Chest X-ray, AP view. Patient: 60 years old, sex M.
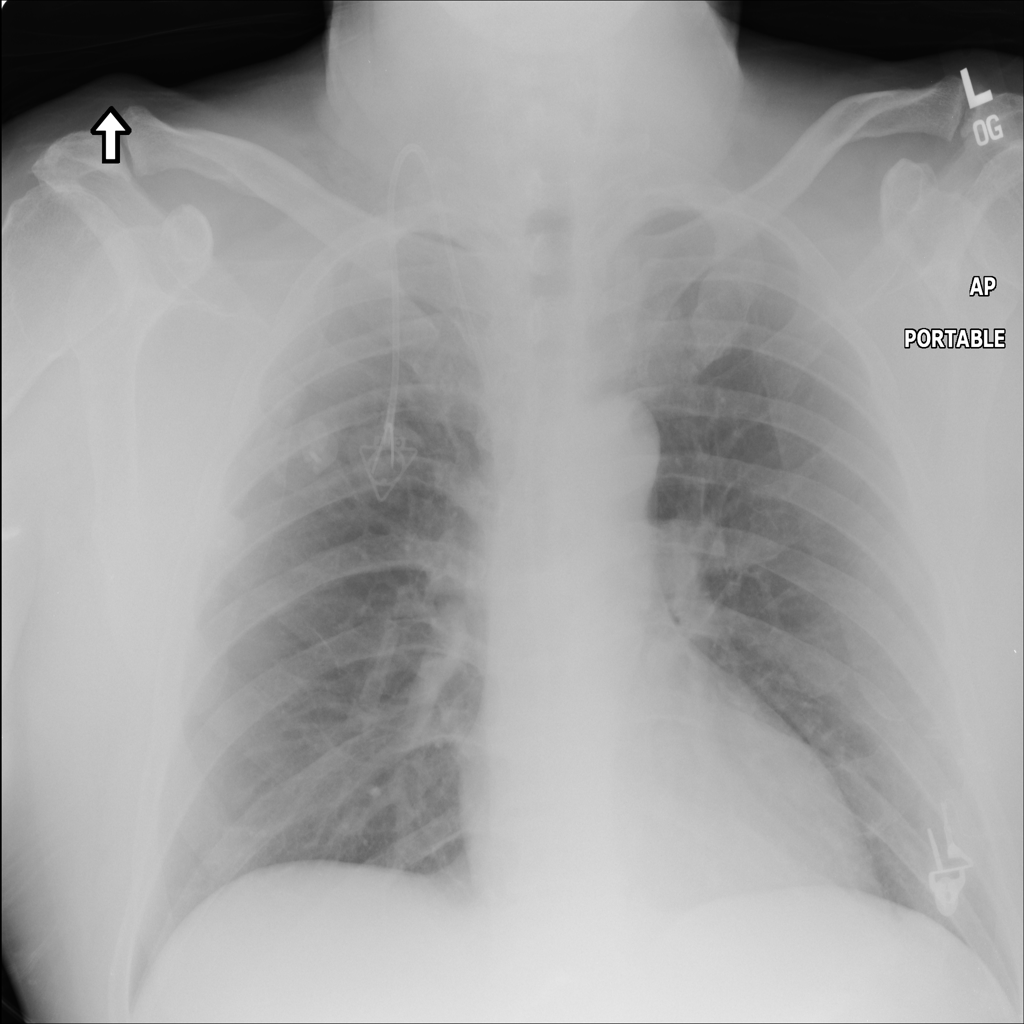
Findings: No Finding